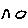
Label: circle